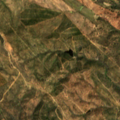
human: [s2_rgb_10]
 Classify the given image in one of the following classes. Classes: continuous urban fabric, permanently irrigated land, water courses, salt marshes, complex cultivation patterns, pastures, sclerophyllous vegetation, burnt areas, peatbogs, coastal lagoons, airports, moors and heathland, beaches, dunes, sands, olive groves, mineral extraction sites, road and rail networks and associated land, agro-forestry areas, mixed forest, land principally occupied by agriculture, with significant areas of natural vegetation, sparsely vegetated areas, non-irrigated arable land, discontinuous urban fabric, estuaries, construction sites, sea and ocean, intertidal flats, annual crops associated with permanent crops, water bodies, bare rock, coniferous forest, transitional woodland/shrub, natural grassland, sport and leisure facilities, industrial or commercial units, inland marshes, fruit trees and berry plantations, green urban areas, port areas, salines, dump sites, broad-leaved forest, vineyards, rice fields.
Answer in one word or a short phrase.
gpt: non-irrigated arable land, pastures, broad-leaved forest, transitional woodland/shrub